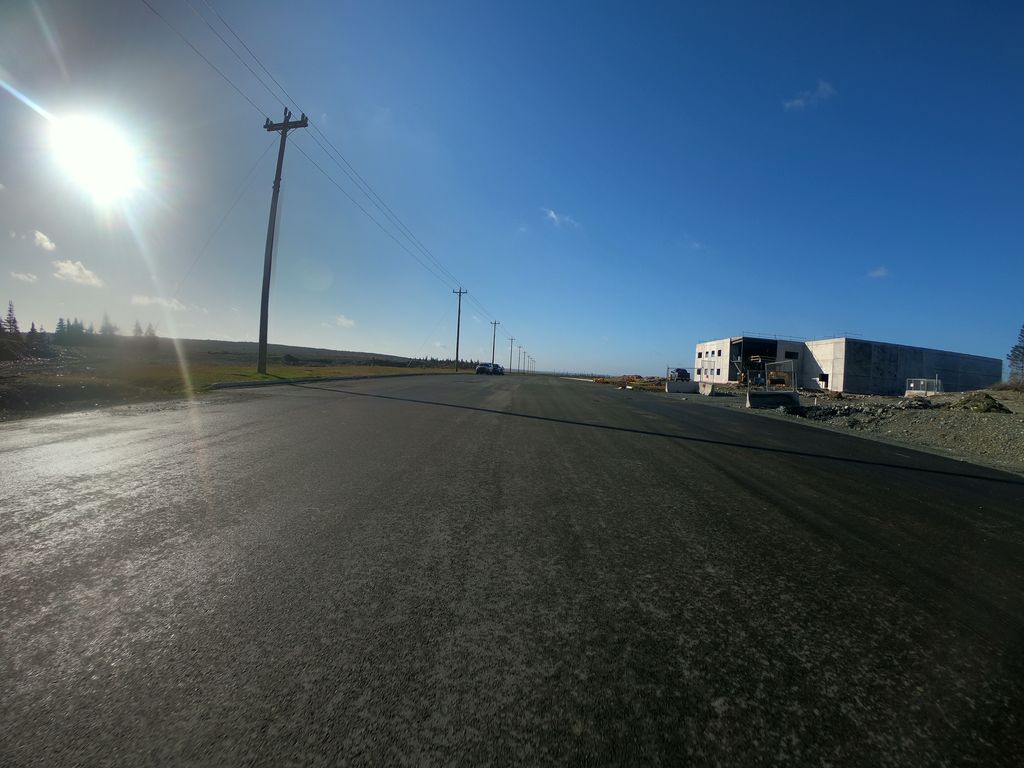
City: st_johns